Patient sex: M
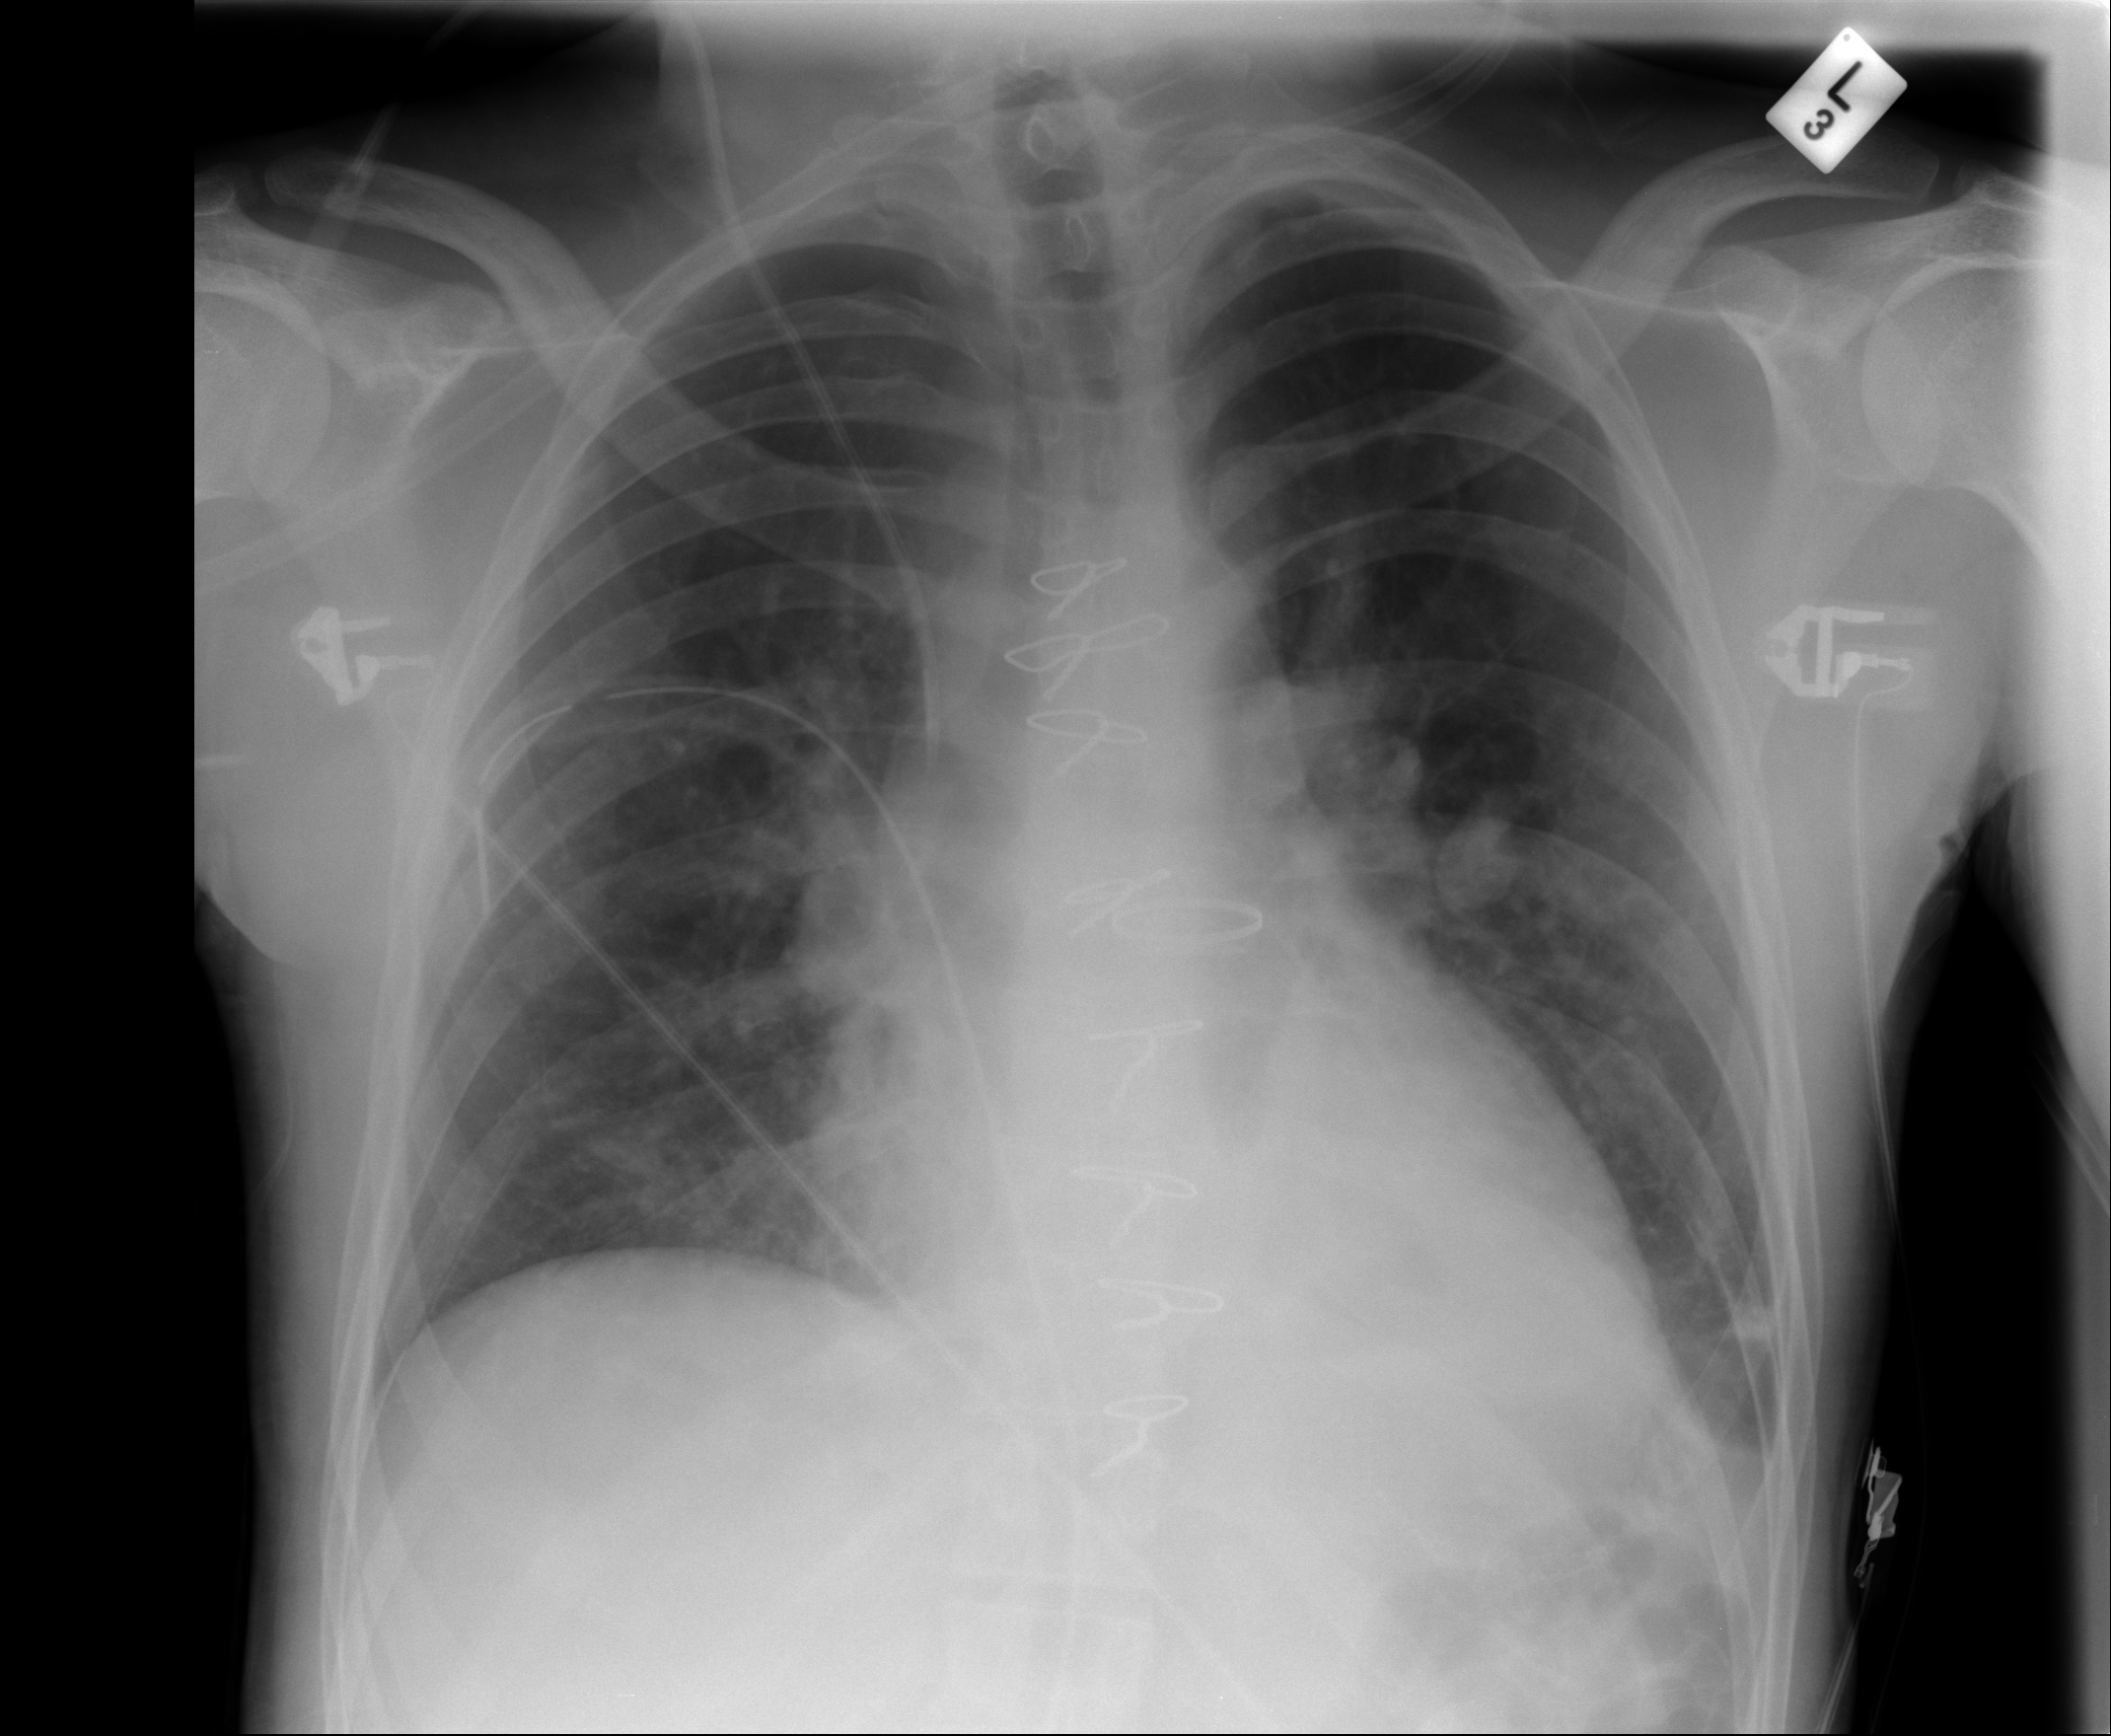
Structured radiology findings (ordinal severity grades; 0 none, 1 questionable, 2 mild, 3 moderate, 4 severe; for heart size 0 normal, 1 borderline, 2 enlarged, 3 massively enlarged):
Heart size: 1
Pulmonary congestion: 2
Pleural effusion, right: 0
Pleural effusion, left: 0
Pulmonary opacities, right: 0
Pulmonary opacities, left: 0
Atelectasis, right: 2
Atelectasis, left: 2